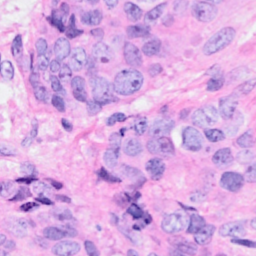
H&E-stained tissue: Breast